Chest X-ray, PA view. Patient: 33 years old, sex F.
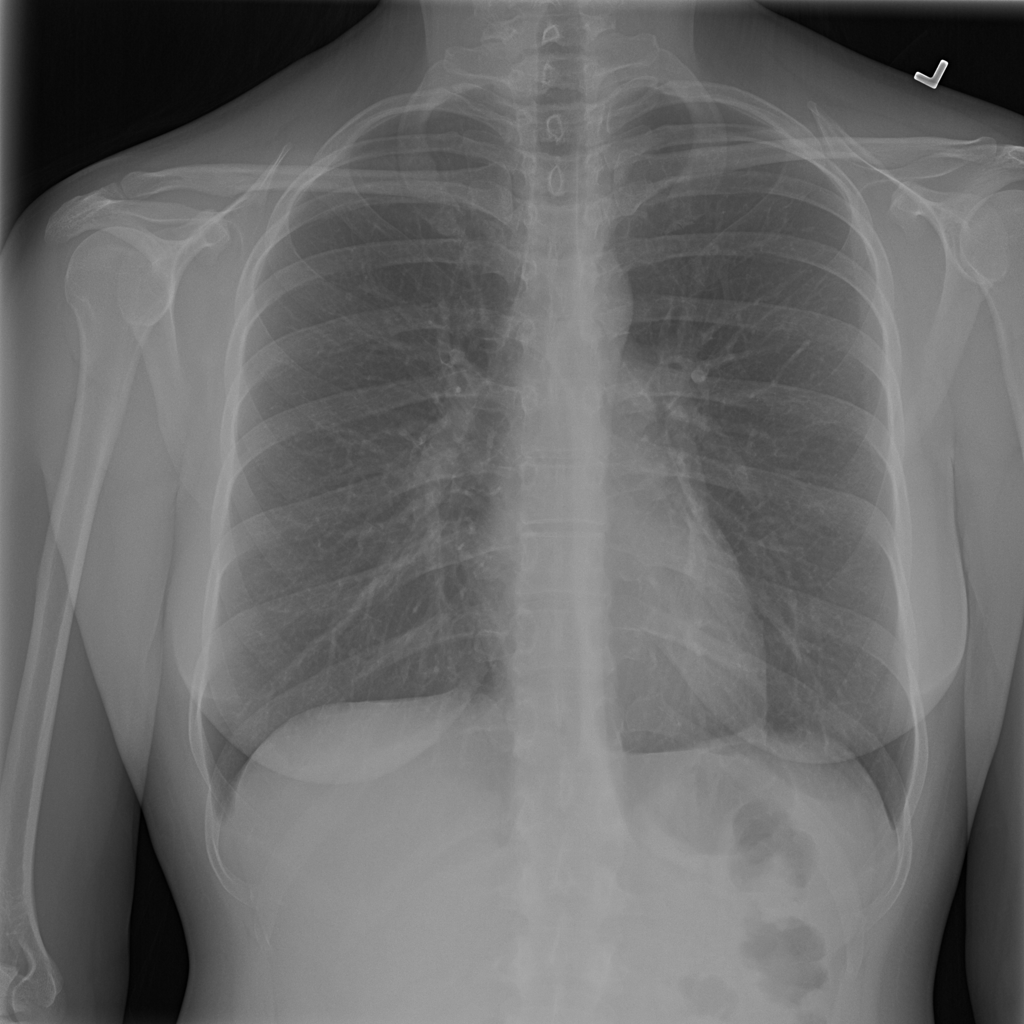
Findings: No Finding